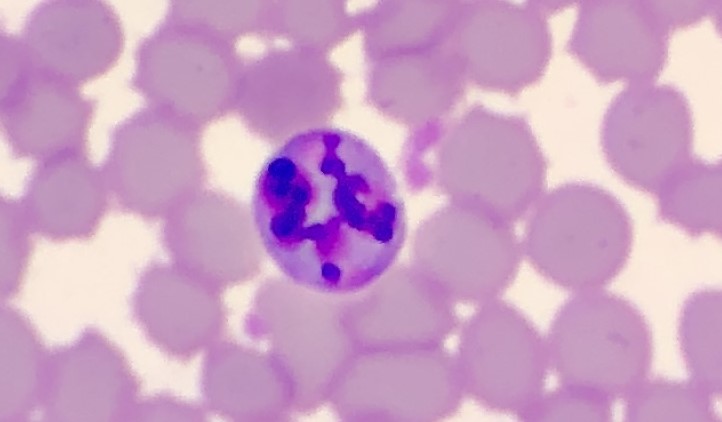
White blood cell type: Eosinophil